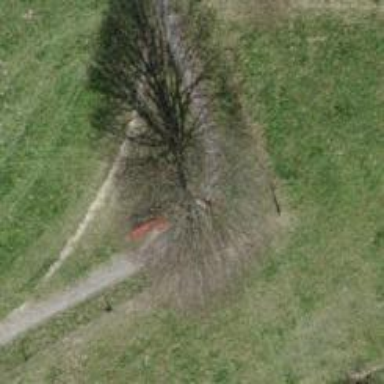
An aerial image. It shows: Red bench.